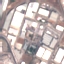
Land use / land cover class: Industrial